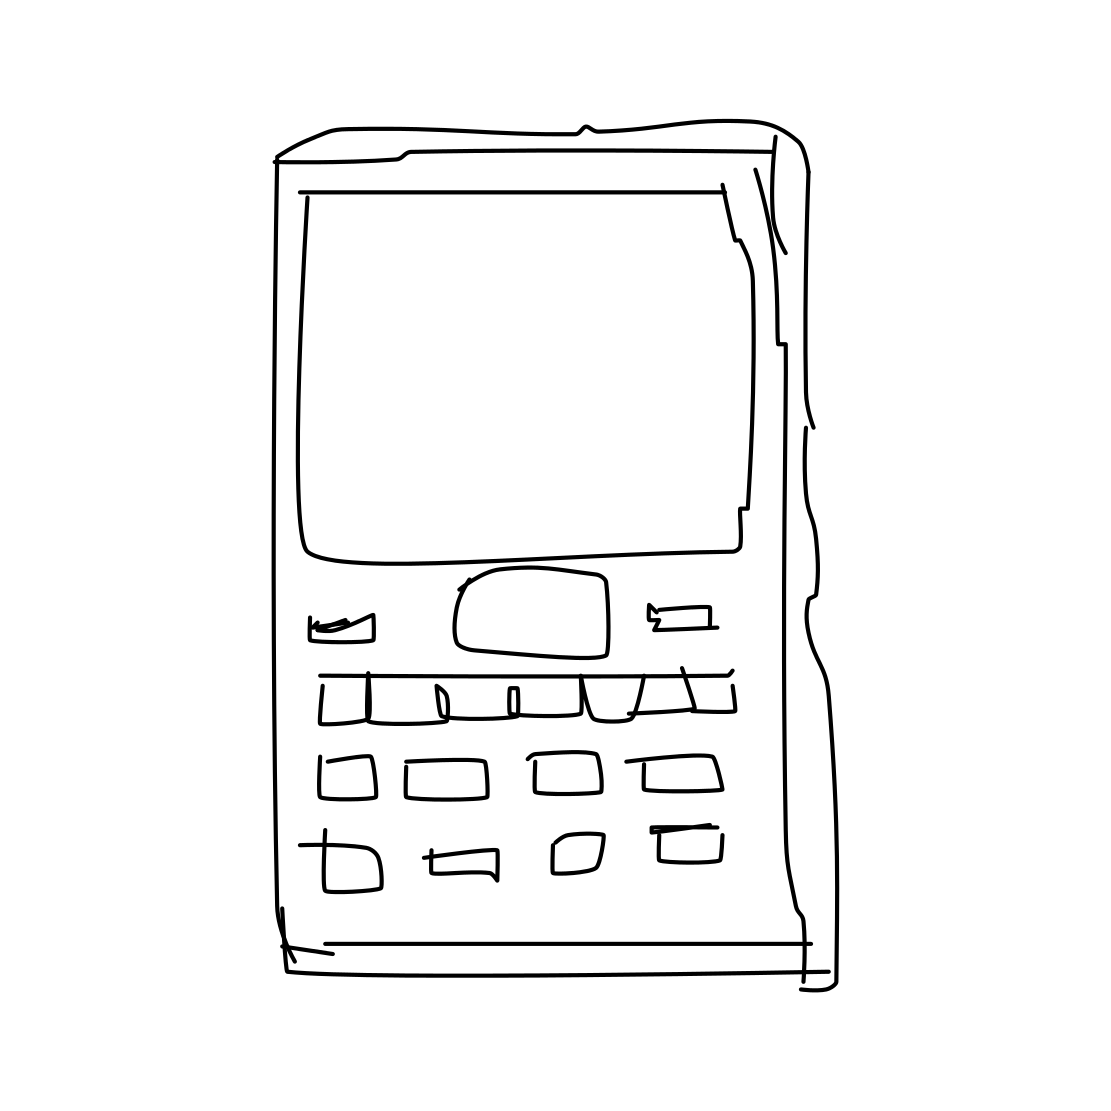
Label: cell phone